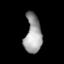
Tissue: lung
Cell type: Others
Senescence score: 0.1777
Nuclear area (px): 637
Mean DAPI intensity: 158.155